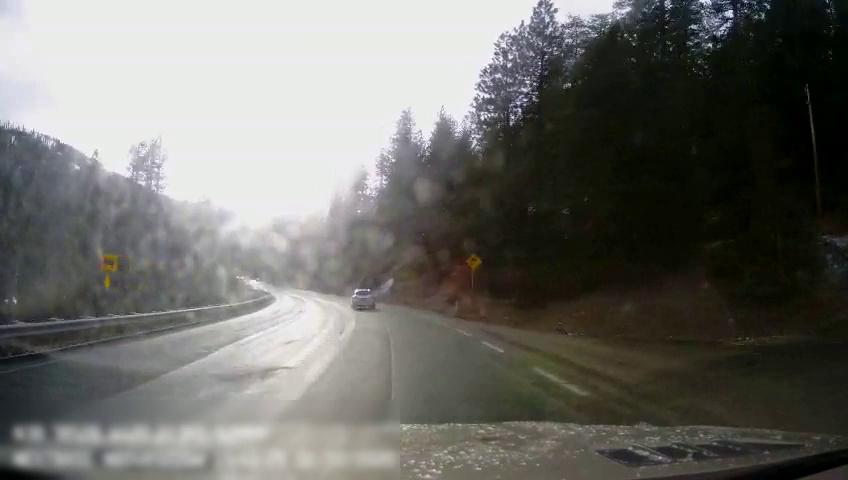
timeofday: Day
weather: Sunny
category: Drivable Space
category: Vehicles | SUV
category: Lanes | Alternate Lane
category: Lanes | Opposite Lane
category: Traffic | Signs